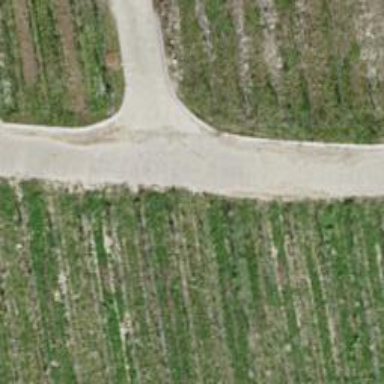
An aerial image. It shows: Well-maintained track road with grade 1 tracktype.